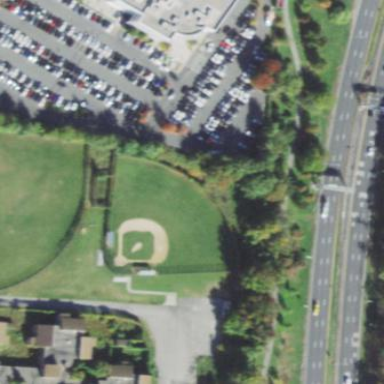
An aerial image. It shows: Baseball pitch for leisure land.